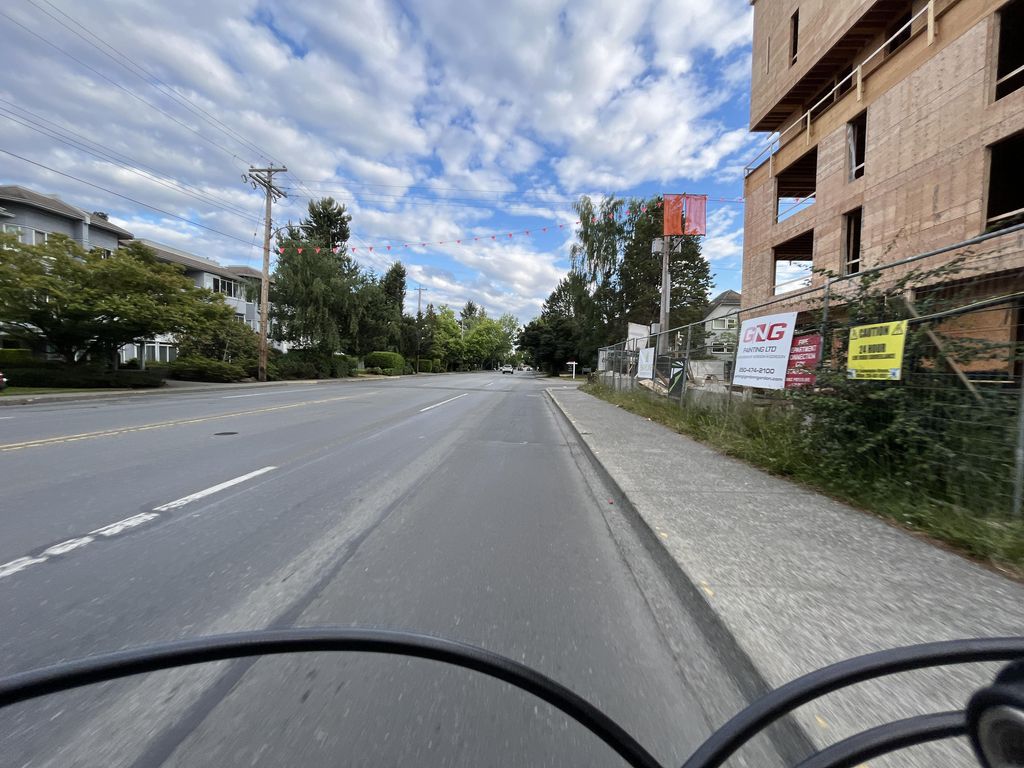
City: victoria